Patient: sex M, age 47
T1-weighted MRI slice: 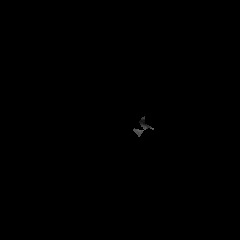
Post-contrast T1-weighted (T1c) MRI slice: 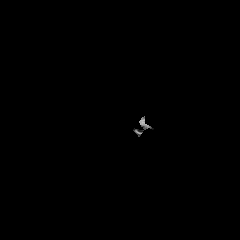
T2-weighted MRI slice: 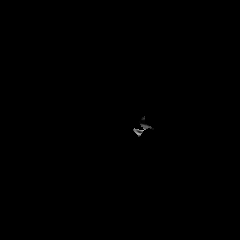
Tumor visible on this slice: no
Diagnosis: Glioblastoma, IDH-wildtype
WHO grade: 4